Question: I have a string & datagridview. On form load, if grid has that string in 1st column (in any row) i would like that grid to Highlight the particular cell.
I tried it by (hard coding) using 'dataGridView1.SelectedRows[1].Cells[1].Selected = true;' just to check if it highlights or not.
But it say "index out of range"
String i have is MANAGER4 & if Grid has value MANAGER4 in its column & i want to show it as 'selctedcell'.

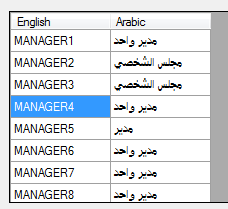
Answer: it worked for me.
'''
for (int x = 0; x < dataGridView1.Rows.Count; x++)
{
if (dataGridView1.Rows[x].Cells[0].Value.ToString() == yourString)
{
dataGridView1.Rows[x].Cells[0].Selected = true;
}
}
'''